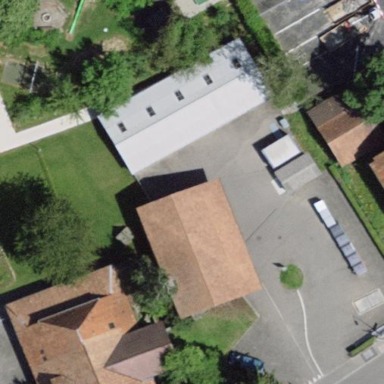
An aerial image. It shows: Shed building.